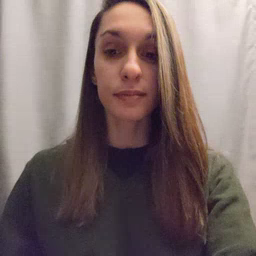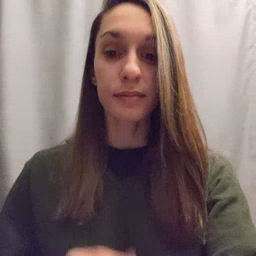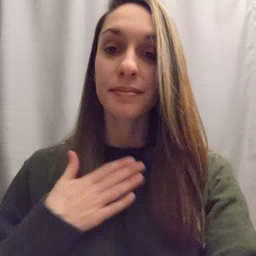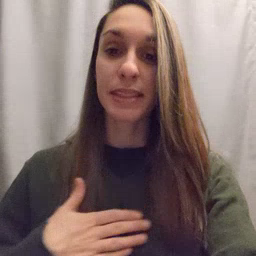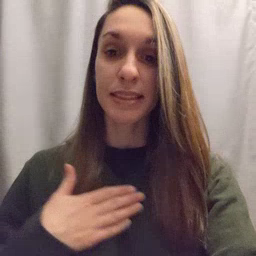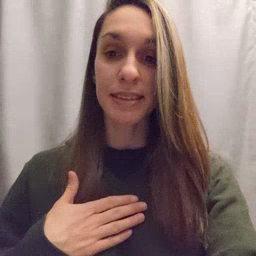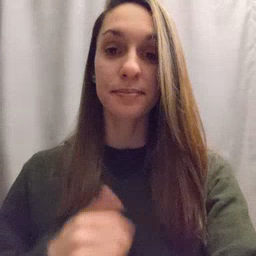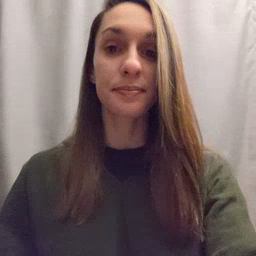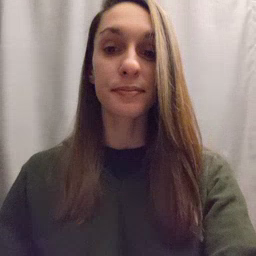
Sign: please